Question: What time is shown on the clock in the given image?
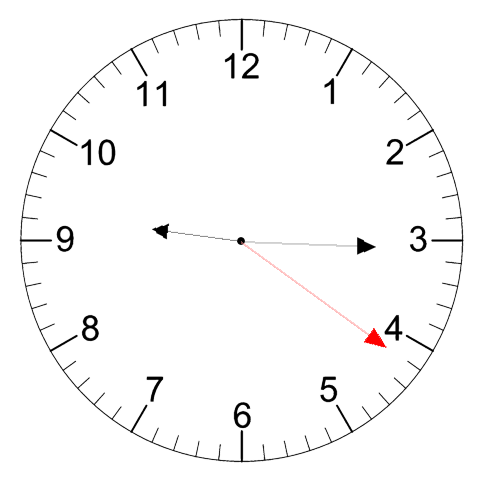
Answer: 09:15:21